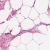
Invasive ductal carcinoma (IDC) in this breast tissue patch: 0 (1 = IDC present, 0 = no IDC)